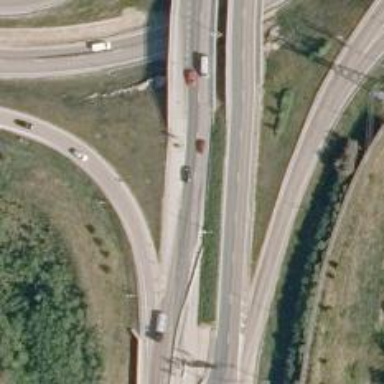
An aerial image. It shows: Asphalt trunk highway.